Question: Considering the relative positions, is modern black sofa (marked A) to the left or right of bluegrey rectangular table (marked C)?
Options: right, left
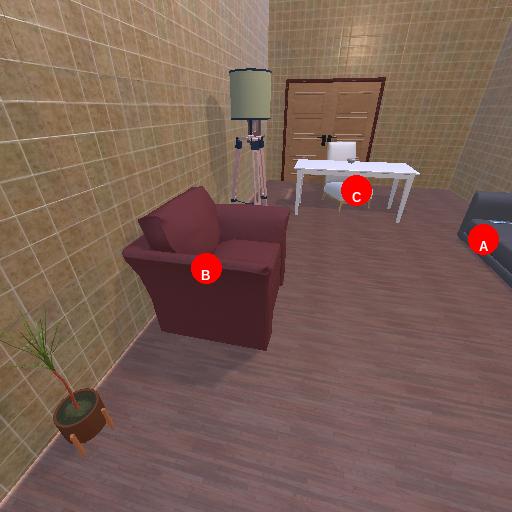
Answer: right